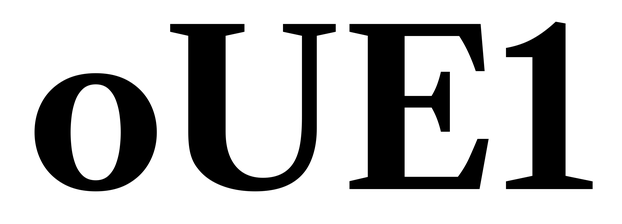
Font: LibreCaslonText_Bold